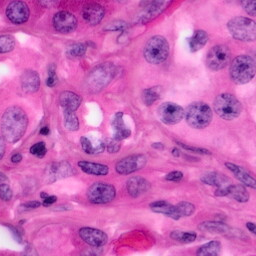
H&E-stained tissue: Pancreatic